Question: every time i create an action for sending an email from my app, it prompts to many options including a QR client...
Is there a way to force sending via email clients only?
'''
String rec[] = { owner.email };
i = new Intent(Intent.ACTION_SEND);
i.setType("text/plain");
i.putExtra(android.content.Intent.EXTRA_EMAIL, rec);
i.putExtra(android.content.Intent.EXTRA_SUBJECT, "RE: " + desc);
i.putExtra(android.content.Intent.EXTRA_TEXT,
"
Sent from Mojo for Android");
startActivity(i);
'''

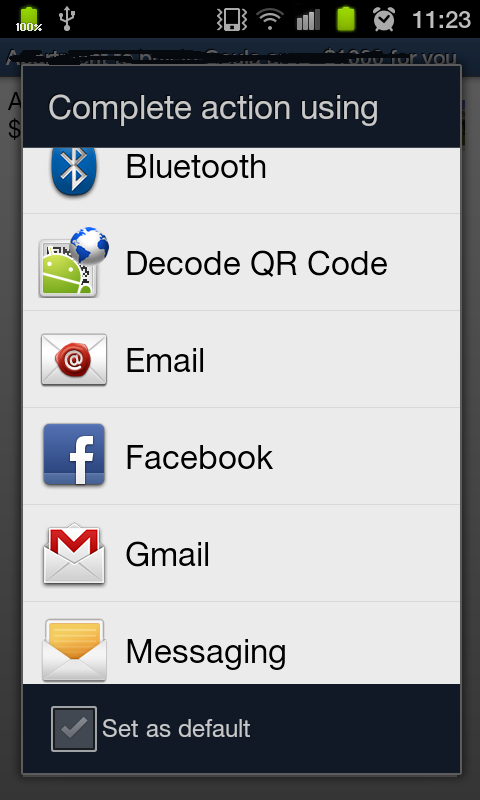
Answer: Try to setType 'message/rfc822' instead of 'text/plain'